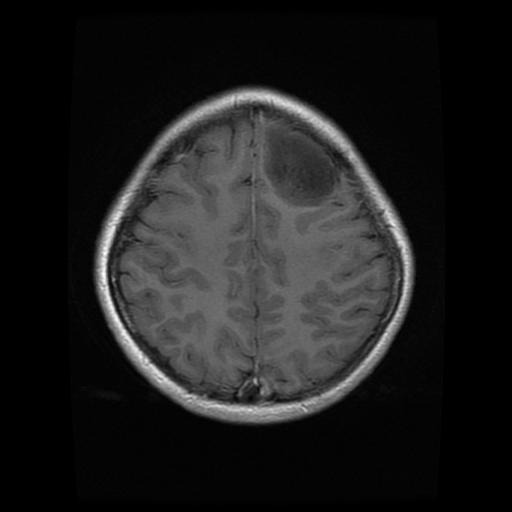
Label: glioma